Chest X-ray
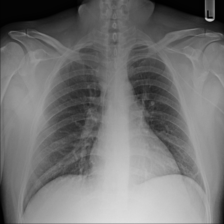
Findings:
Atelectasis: negative
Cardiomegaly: negative
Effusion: negative
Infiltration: negative
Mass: negative
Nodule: negative
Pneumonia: negative
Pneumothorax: negative
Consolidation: negative
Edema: negative
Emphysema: negative
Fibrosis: negative
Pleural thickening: negative
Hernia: negative